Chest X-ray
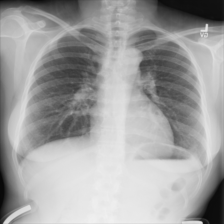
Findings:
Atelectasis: negative
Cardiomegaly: negative
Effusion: negative
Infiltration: negative
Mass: negative
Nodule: negative
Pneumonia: negative
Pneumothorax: negative
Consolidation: negative
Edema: negative
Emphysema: negative
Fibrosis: negative
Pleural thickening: negative
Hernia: negative